Question: I'm having problem displaying UIImage in UIImageView. I looked all over stackoverflow for similar questions, but none of the fixes helped me.
1. The image is indeed in my bundle
2. File Inspector -> Target Membership is checked for the image
3. IBOutlet is connected (I have tried both using IBOutlet and doing it programmatically)
4. Both png nor jpg works
Here's the code for using Interface Builder -
'''
//@property and @synthesize set for IBOutlet UIImageView *imageView
- (void)viewDidLoad
{
[super viewDidLoad];
NSAssert(self.imageView, @"self.imageView is nil. Check your IBOutlet connection");
UIImage *image = [UIImage imageNamed:@"banner.jpg"];
NSAssert(image, @"image is nil");
self.imageView.image = image;
}
'''
This code will terminate with NSAssert, printing in the console that 'image is nil'.
I also tried selecting the Image directly from the attributes inspector:

However it still doesn't show the image (still terminates with NSAssert - 'image is nil').
Any help or suggestions will be greatly appreciated.
Thanks
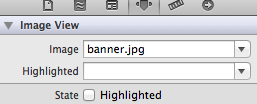
Answer: See if you can get see the file in your code - use
'''
path = [[NSBundle main bundle] pathForResource:@"banner" ofType:@"jpg"];
assert(path);
assert([[NSFileManager defaultManager] fileExists:path])
'''
I just typed this in but you get the idea - get the path using the first, make sure you got it, then ask the file manager to see if it exists. If it does you can read the file into a NSData object, then log the size, then see if you can create the image using imageWithData - if that fails then iOS may not be able to decompress it.
I often take images created in PhotoShop or elsewhere, load them in Preview, then save them before adding them to my projects. In general, if an Apple technology saves the image in whatever format you want (png, jpg, etc), then its likely that iOS can open it too.